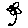
Label: flower